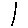
Label: line